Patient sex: M
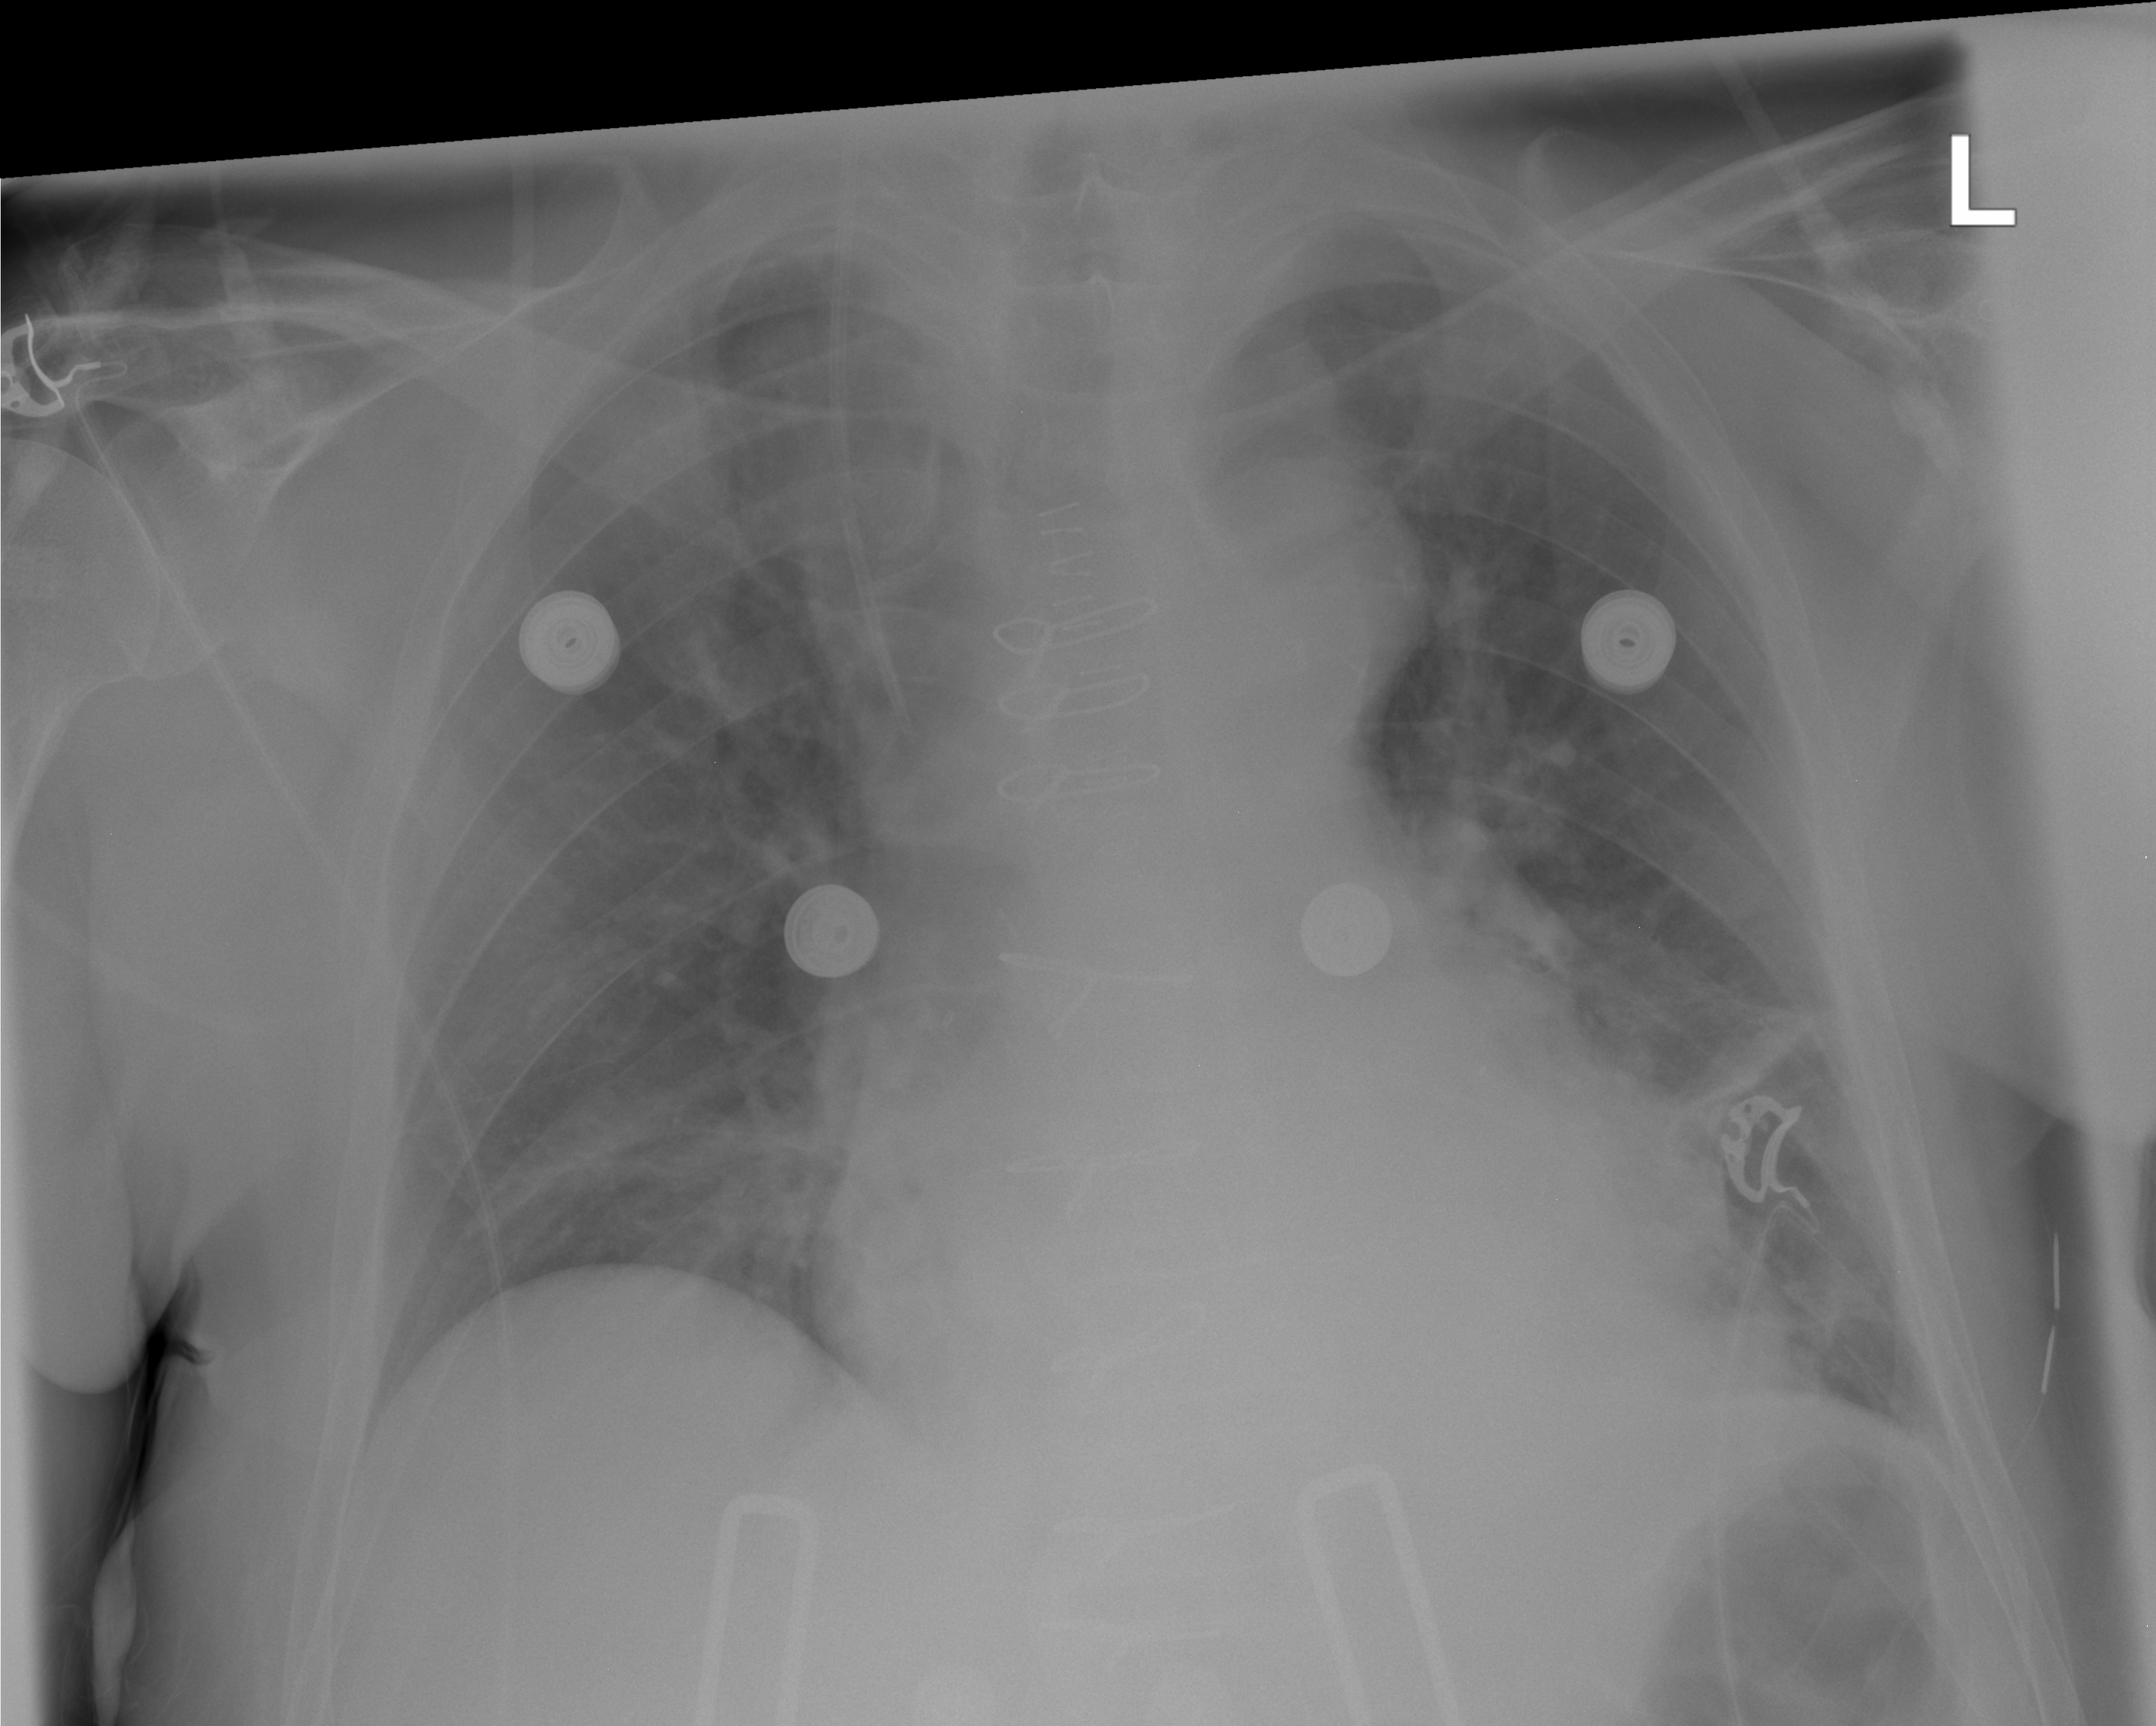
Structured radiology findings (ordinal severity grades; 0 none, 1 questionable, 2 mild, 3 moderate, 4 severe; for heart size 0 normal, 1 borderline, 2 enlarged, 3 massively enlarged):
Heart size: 0
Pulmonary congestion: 0
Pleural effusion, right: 0
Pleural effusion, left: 0
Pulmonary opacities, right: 0
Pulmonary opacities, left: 0
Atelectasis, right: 0
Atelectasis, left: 2